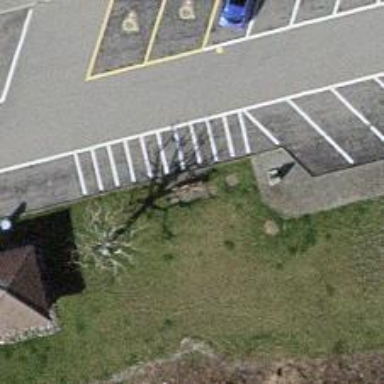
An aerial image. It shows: Bench for seating.